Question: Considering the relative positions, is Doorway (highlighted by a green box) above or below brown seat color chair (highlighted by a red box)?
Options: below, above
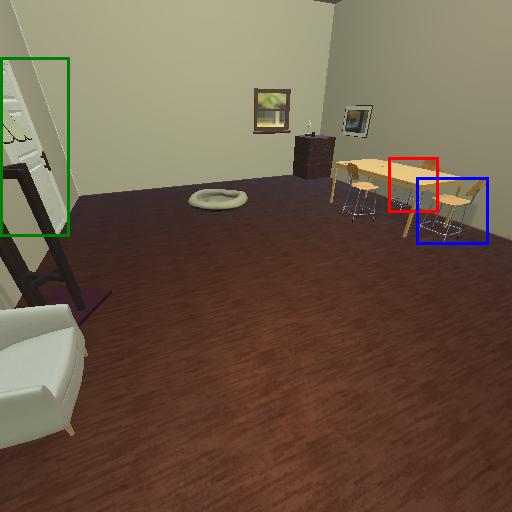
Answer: below